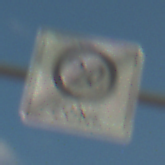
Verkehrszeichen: EndeZone20
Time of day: MorningAfternoon
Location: Outdoor (RoadRail)
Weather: PartlyCloudy
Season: NotSpecified
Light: Natural